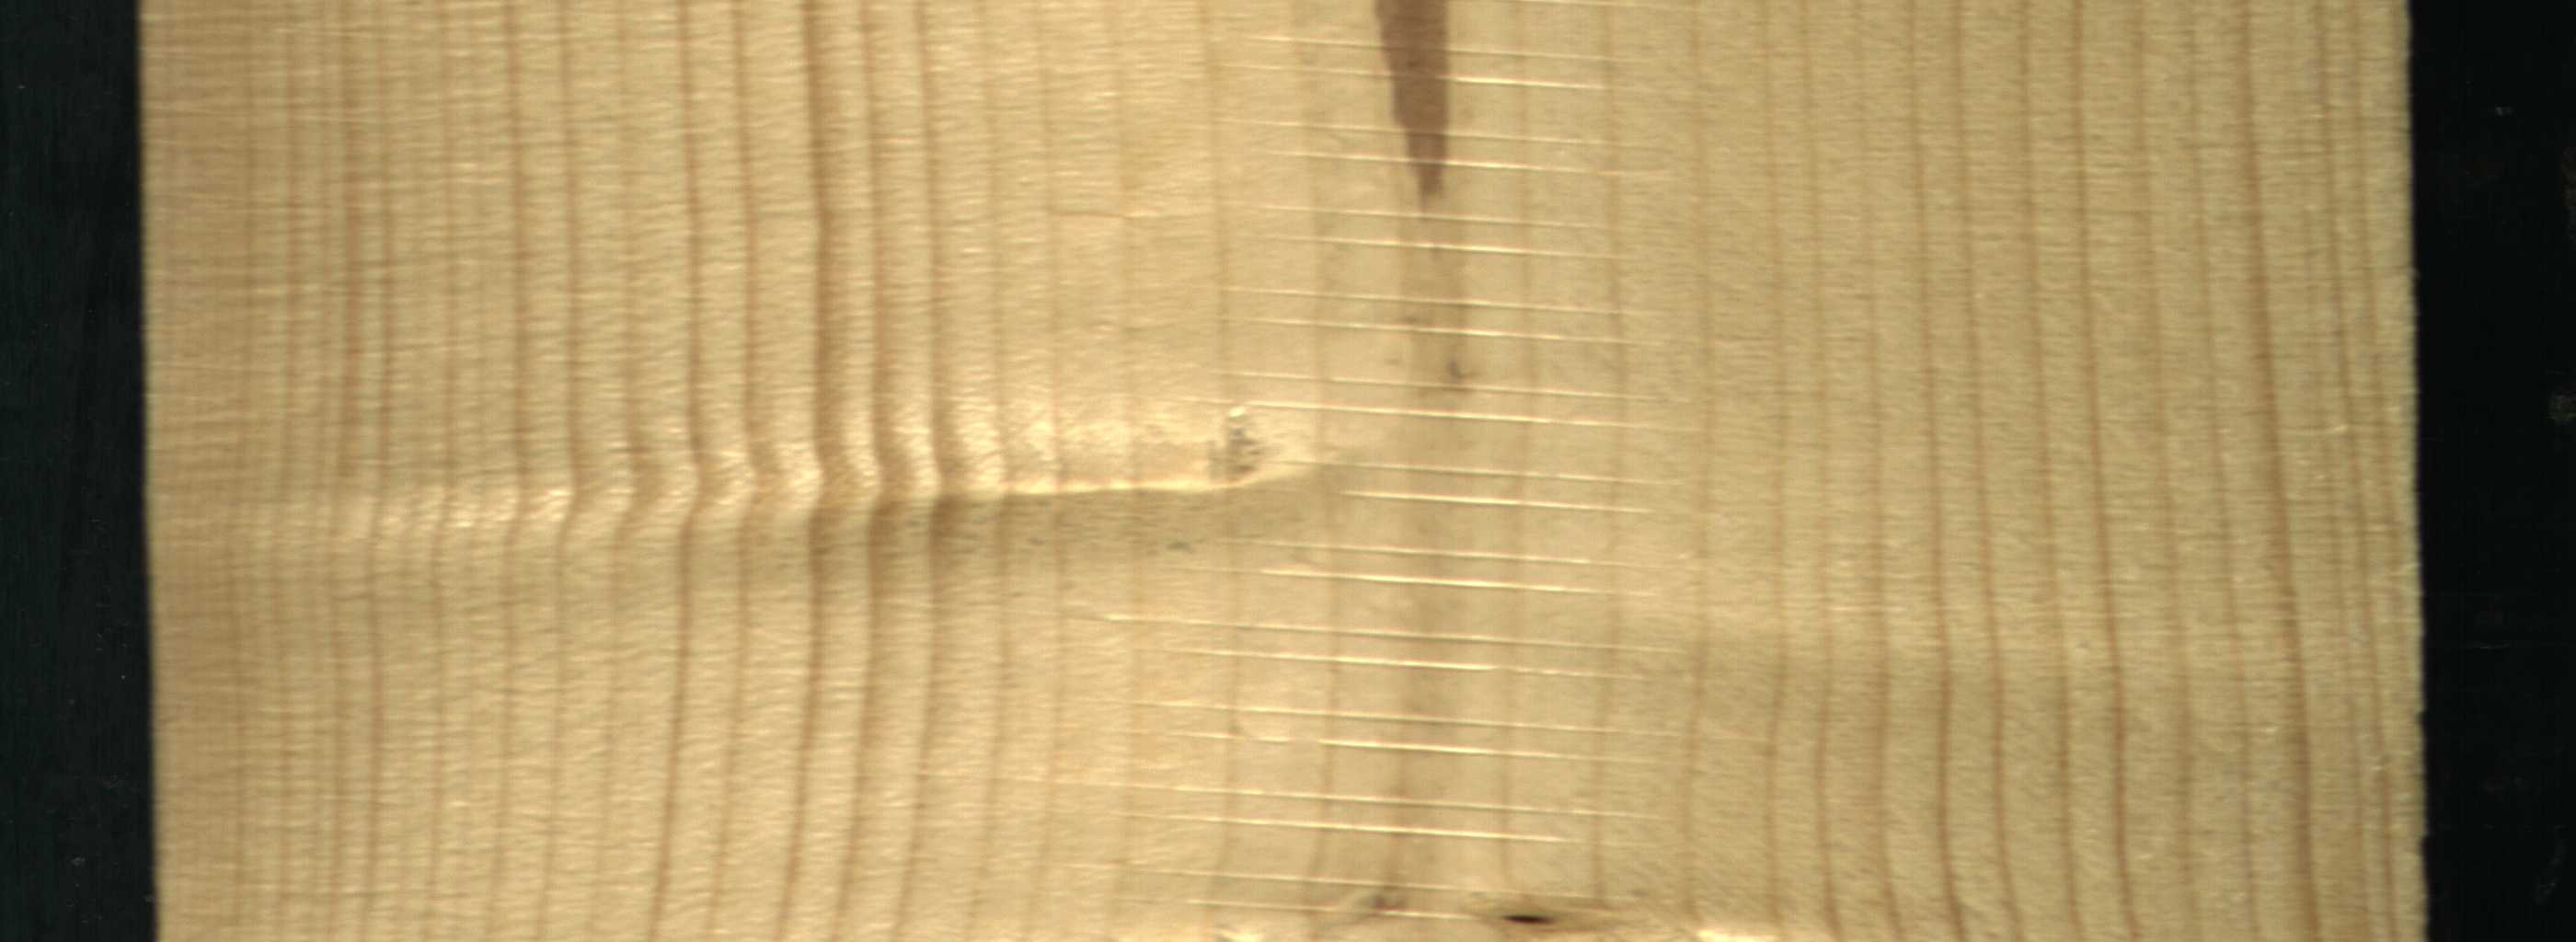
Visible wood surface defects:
Marrow
Live_Knot